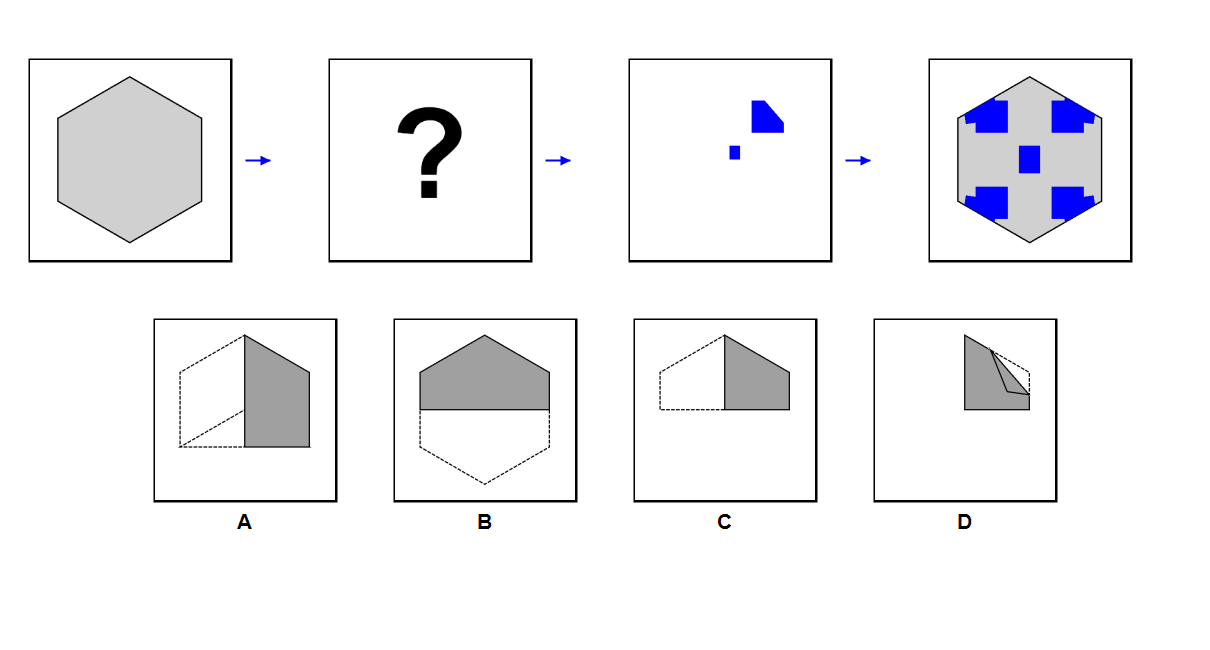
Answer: A